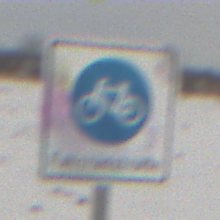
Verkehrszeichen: BeginnFahrradstrasse
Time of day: MorningAfternoon
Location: Outdoor (Nature)
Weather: Overcast
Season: Winter
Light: Natural